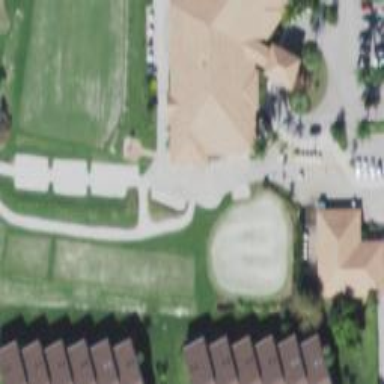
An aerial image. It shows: Path for golf carts.